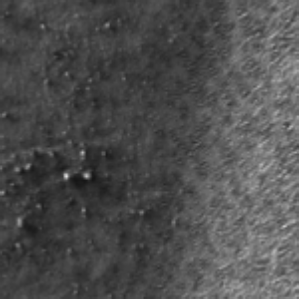
Label: frost